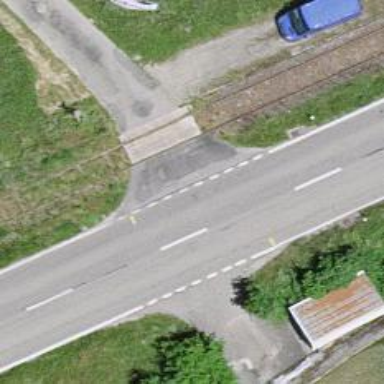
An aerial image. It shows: Level crossing with saltire markings.